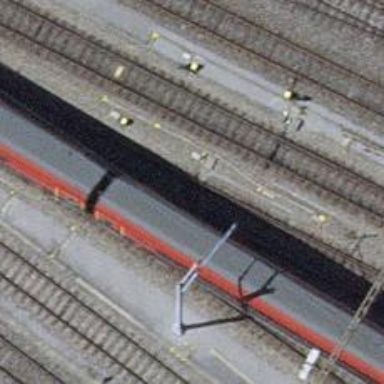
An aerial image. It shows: Railway switch.